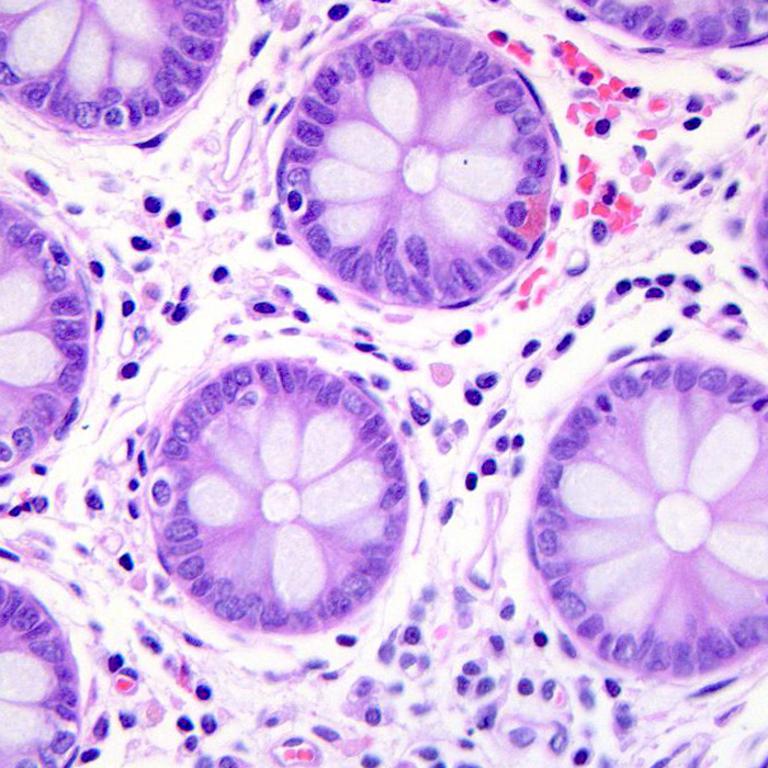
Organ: colon
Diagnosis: benign